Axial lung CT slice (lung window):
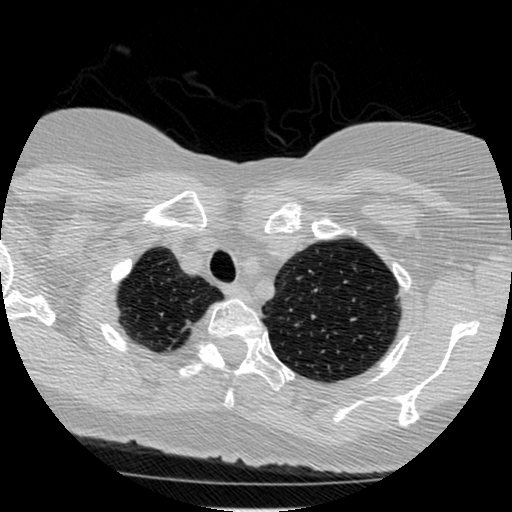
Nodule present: no